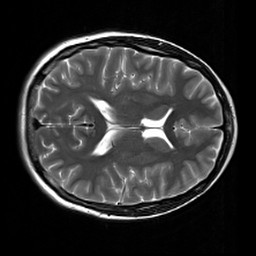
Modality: T2w
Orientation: axial
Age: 28
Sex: female
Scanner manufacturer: siemens
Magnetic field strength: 3 T
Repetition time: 7 s
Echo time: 0.09 s